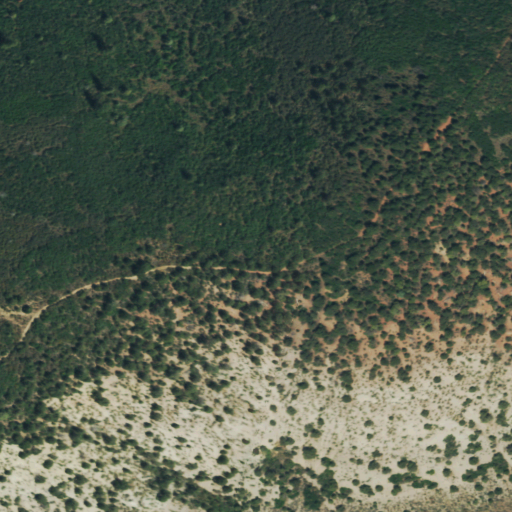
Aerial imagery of ridge(s) in Colorado named Snake Ridge containing deciduous forest, shrub, evergreen forest, and mixed forest